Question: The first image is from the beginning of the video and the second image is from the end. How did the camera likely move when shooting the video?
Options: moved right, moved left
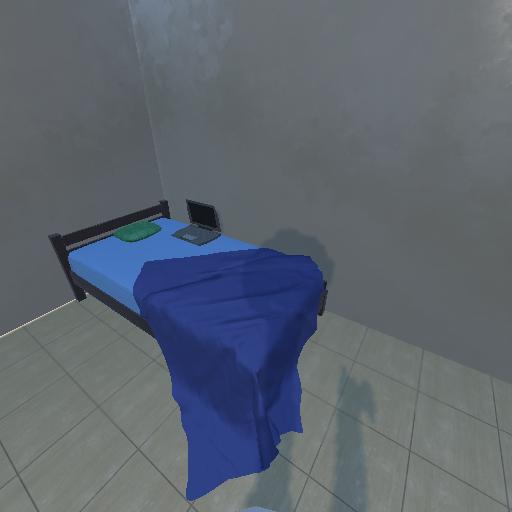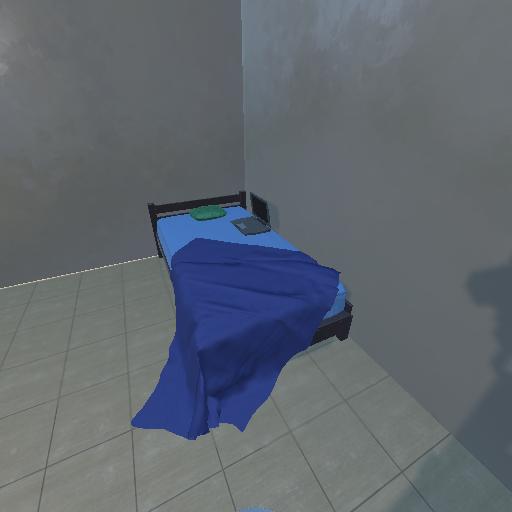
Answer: moved right